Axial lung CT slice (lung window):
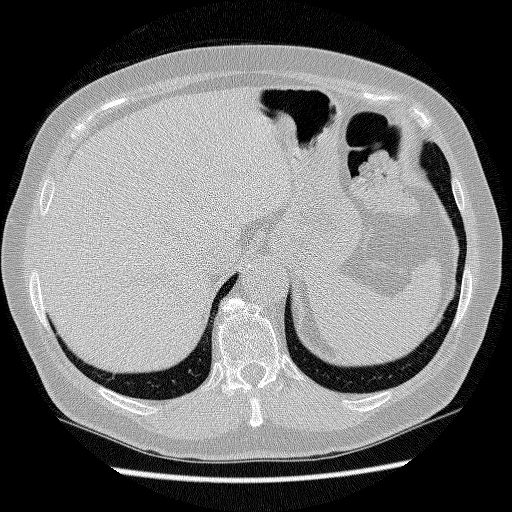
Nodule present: no